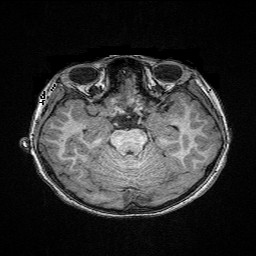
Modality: T1w
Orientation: coronal